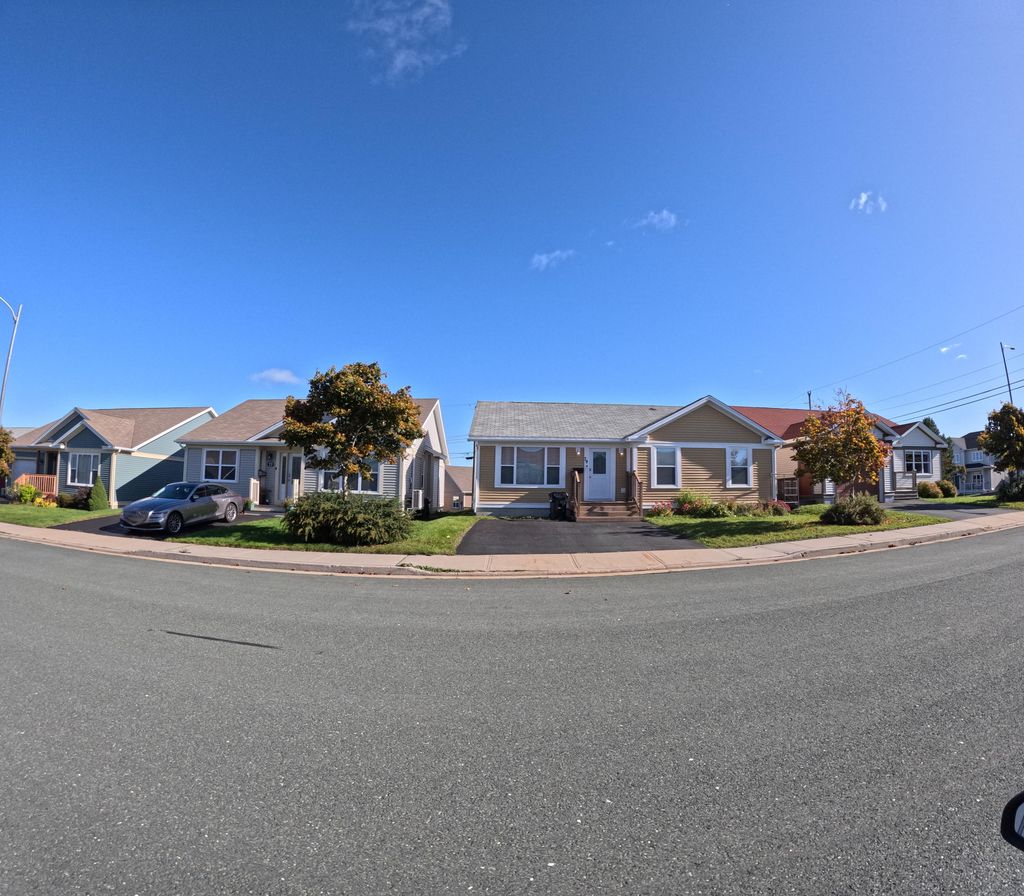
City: st_johns